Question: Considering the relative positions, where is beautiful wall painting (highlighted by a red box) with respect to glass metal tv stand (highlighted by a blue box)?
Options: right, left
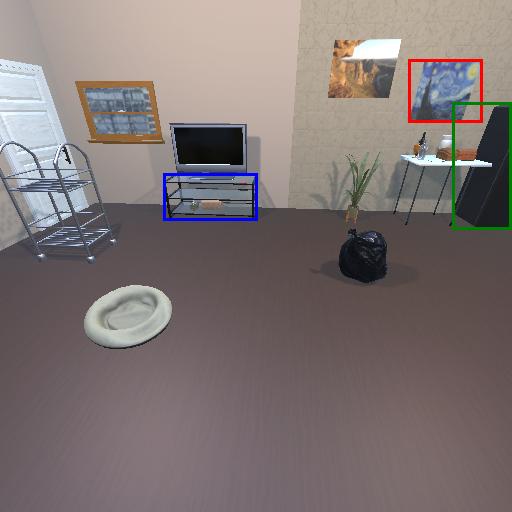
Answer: right